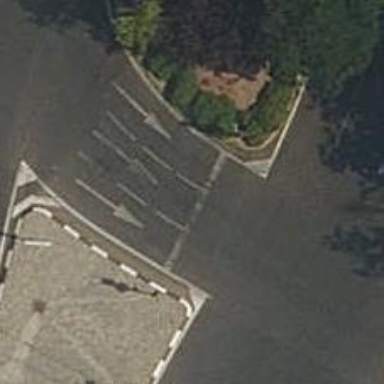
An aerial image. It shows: Road with traffic signals.